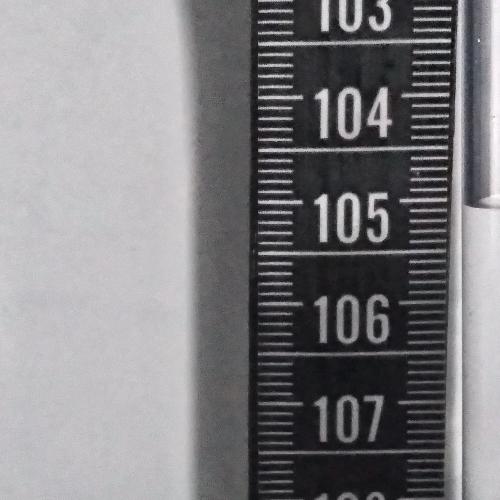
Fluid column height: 105.1 cm